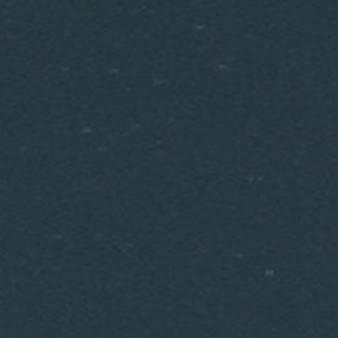
Label: other